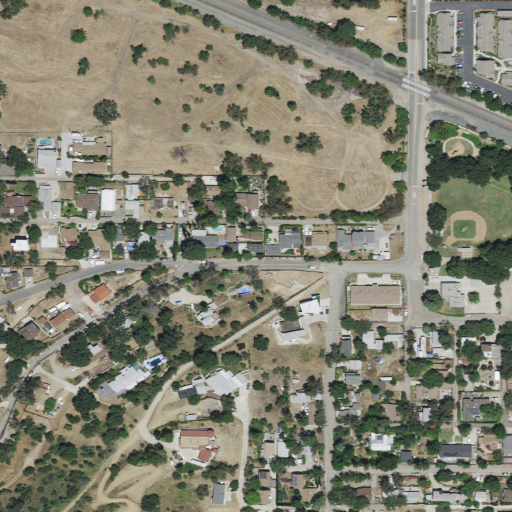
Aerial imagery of valley in California named Black Canyon containing low intensity development, open development, grassland, medium intensity development, shrub, and high intensity development